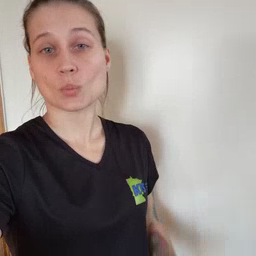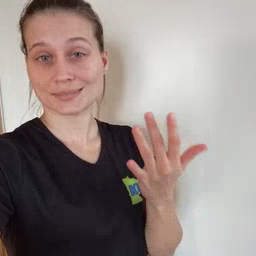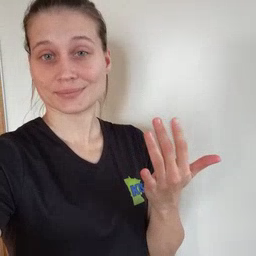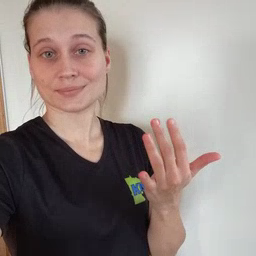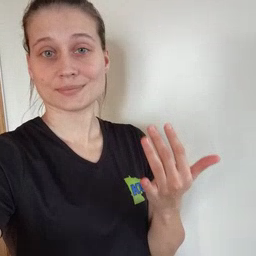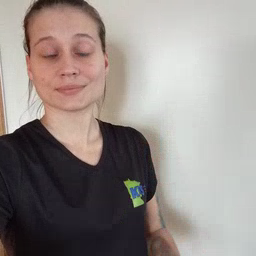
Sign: wait